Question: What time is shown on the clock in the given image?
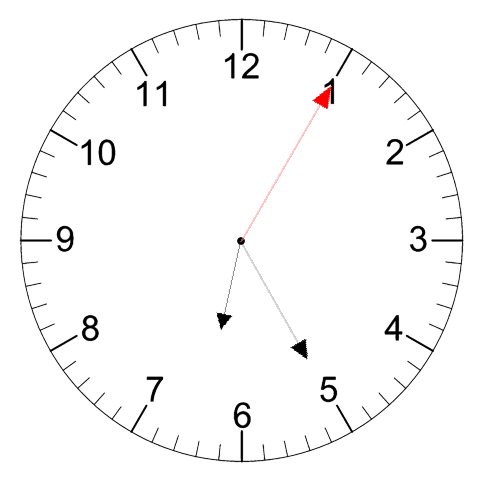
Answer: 06:25:05